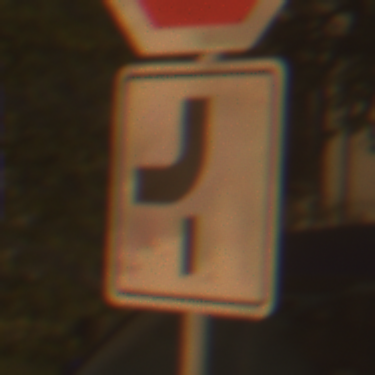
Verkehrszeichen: VerlaufVorfahrtsstrasse7
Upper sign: Stop
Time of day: Night
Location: Outdoor (Urban)
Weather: Clear
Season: NotSpecified
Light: Artificial